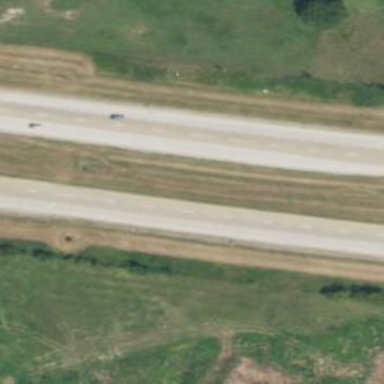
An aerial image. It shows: Trunk highway with expressway features.